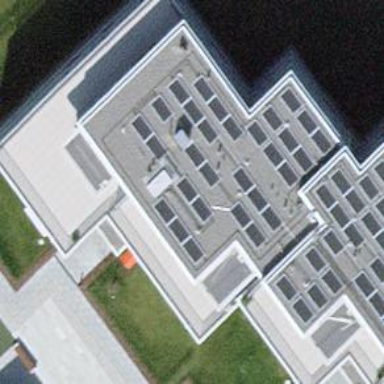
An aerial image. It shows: Solar power generator utilizing photovoltaic technology with solar photovoltaic panels.